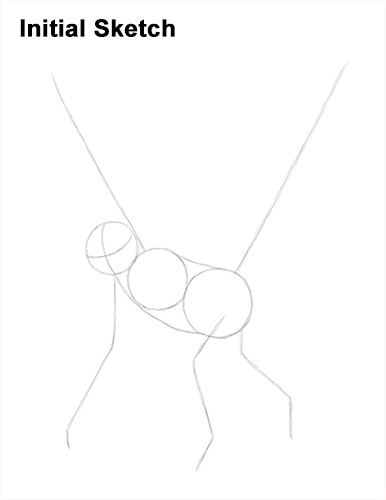
Label: spider monkey, Ateles geoffroyi